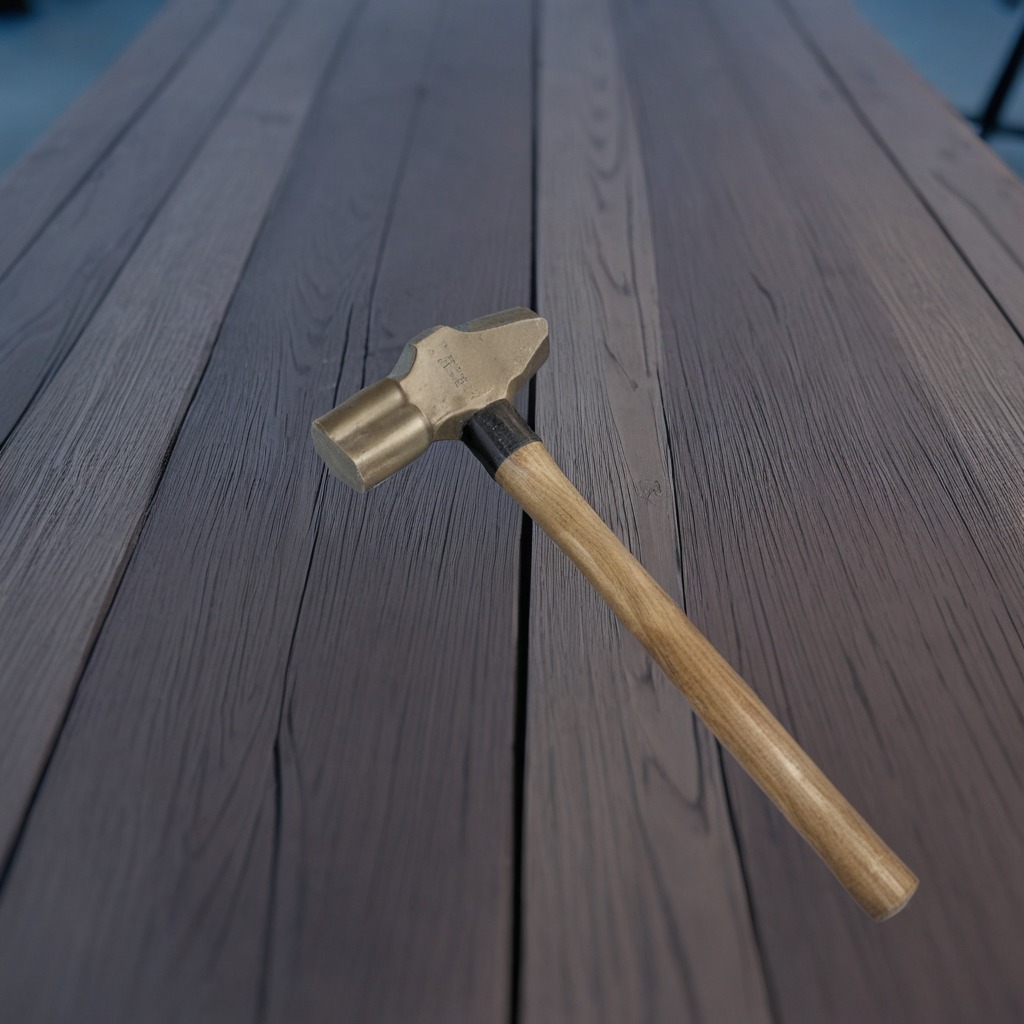
A hammer is lying on the old table.